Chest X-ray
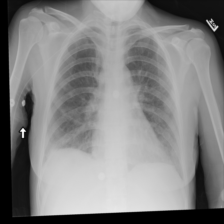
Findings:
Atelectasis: negative
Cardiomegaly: negative
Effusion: negative
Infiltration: positive
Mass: negative
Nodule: negative
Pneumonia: negative
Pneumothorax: negative
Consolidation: negative
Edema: negative
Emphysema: negative
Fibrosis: negative
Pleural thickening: negative
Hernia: negative